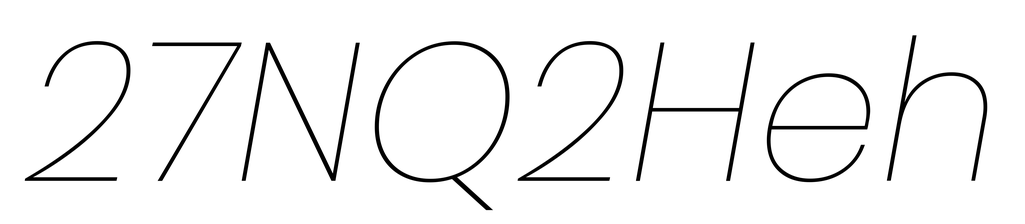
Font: Poppins-ThinItalic